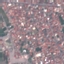
Land use / land cover class: Residential